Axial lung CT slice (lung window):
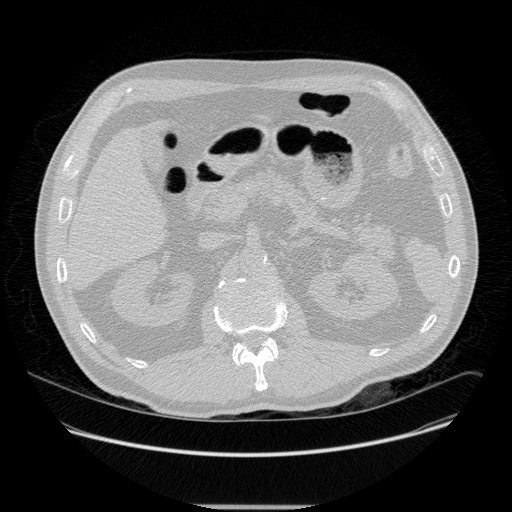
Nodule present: no